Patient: sex F, age 65
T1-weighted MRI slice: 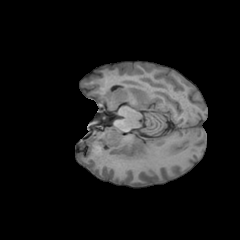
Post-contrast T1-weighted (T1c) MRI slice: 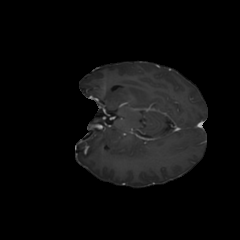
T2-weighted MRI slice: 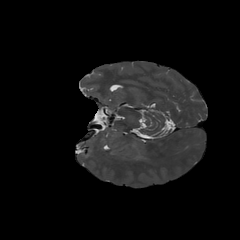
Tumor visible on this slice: no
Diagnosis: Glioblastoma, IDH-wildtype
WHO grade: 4